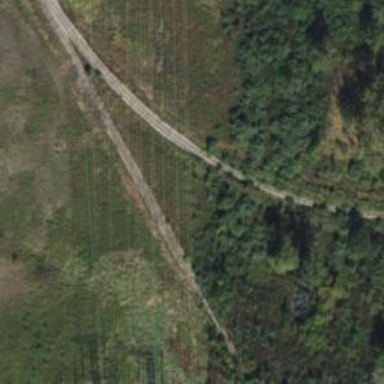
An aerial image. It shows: Rail spur service.